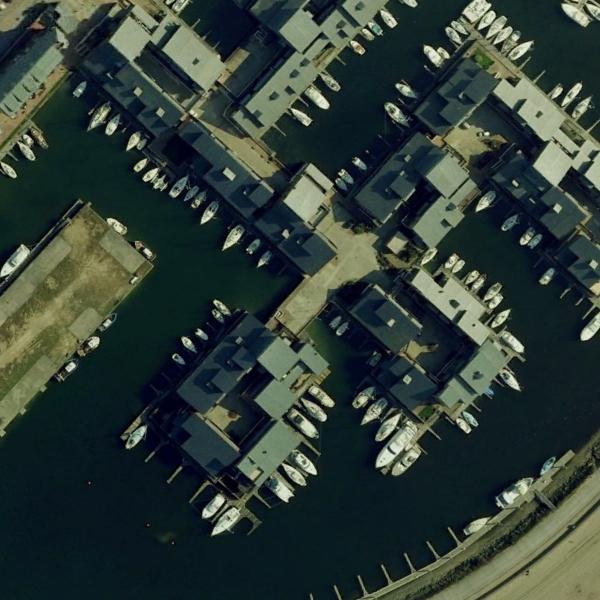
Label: Port